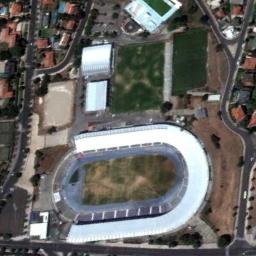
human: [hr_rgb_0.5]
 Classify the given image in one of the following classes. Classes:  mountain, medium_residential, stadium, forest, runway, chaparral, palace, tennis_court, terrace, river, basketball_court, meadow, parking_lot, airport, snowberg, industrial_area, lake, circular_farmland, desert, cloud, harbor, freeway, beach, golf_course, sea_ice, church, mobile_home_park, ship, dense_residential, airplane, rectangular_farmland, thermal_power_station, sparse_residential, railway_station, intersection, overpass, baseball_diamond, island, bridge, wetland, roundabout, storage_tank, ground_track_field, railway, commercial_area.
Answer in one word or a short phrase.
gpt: stadium